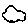
Label: cloud